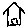
Label: house